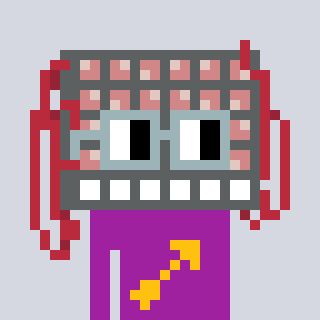
a pixel art character with square dark gray glasses, a turing-shaped head and a magenta-colored body on a cool background